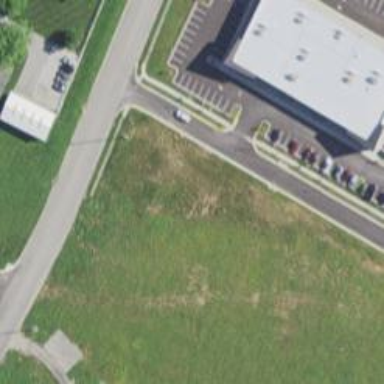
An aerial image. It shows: Fitness center building.